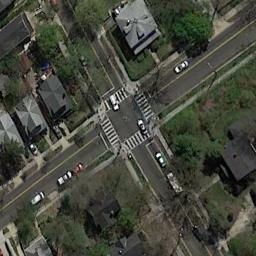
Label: intersection